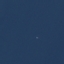
Label: SeaLake